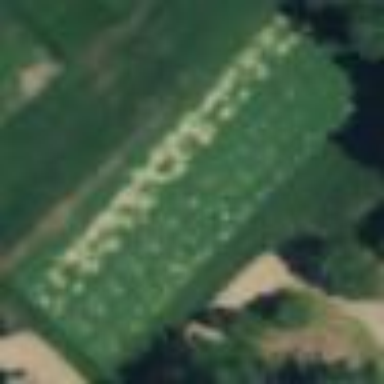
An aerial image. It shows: Golf tee on grassy land.